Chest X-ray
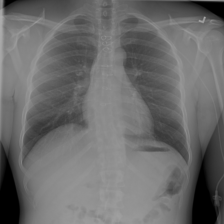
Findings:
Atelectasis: negative
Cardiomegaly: negative
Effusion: negative
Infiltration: positive
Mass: negative
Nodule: negative
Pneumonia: negative
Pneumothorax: negative
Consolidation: negative
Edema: negative
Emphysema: negative
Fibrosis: negative
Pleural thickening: negative
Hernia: negative